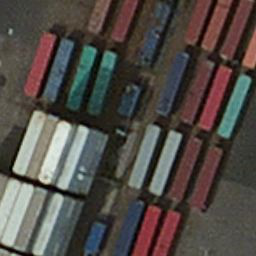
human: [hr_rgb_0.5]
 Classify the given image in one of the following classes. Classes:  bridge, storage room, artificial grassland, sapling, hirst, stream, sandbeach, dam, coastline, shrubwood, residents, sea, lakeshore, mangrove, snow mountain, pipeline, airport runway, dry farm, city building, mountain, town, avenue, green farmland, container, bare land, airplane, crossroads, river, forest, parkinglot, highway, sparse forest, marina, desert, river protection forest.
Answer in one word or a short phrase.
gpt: container